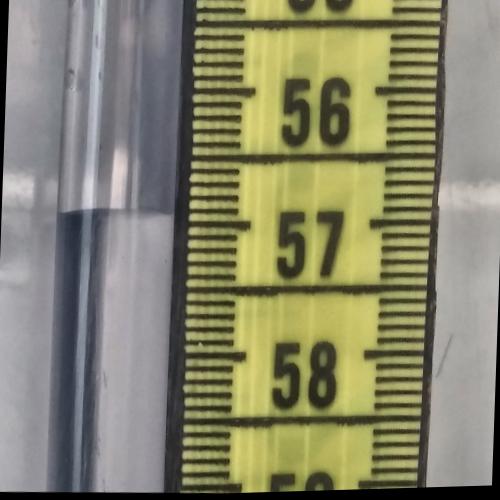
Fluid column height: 56.9 cm